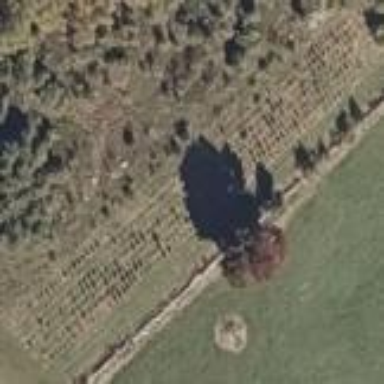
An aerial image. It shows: Orchard.